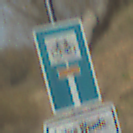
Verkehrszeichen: SackgasseRadverkehrDurchlaessig
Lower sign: HinweisGeaenderteVorfahrtVerkehrsfuehrungVerkehrsregelung3
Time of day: MorningAfternoon
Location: Outdoor (Suburban)
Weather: Clear
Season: NotSpecified
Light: Natural